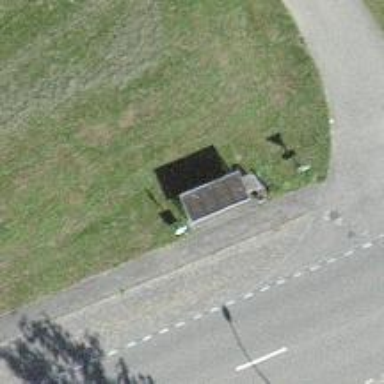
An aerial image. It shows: Bus stop with shelter. It is platform for public transport.